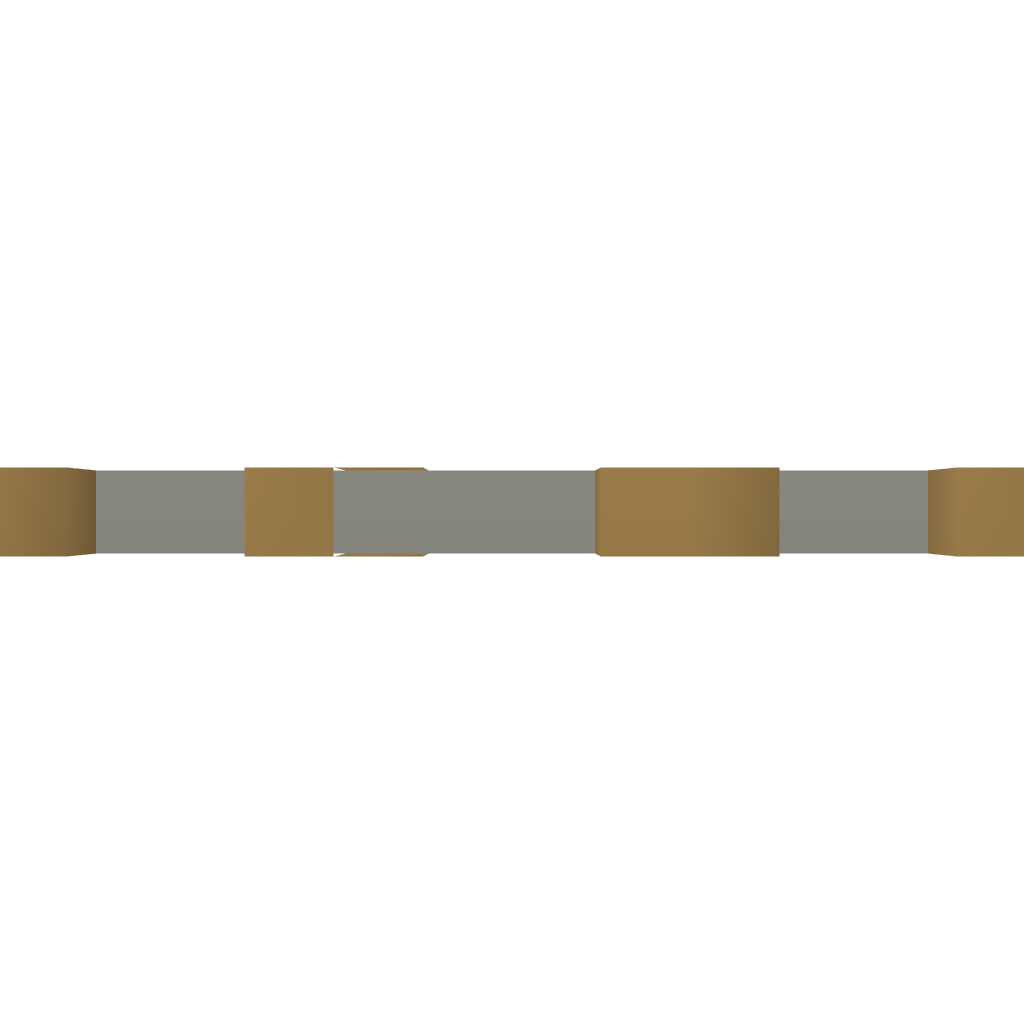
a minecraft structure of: Powered Rail